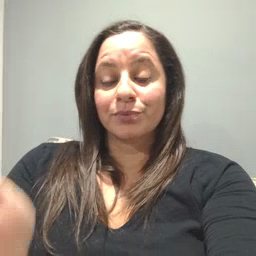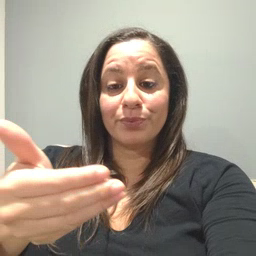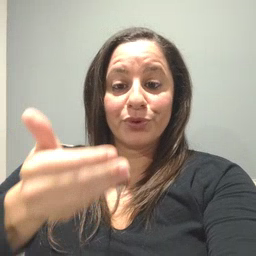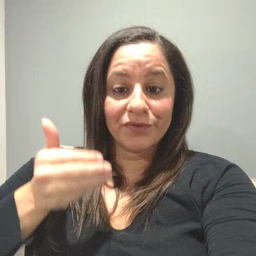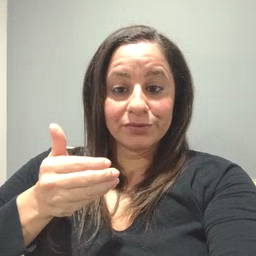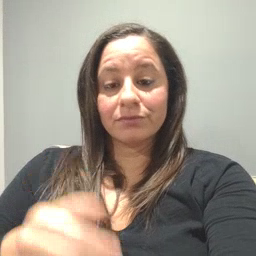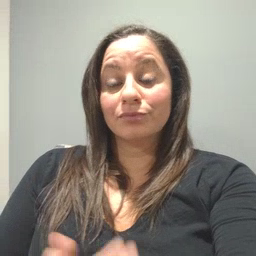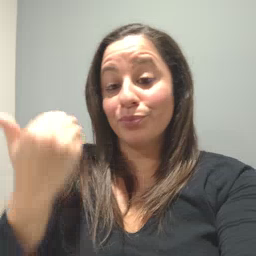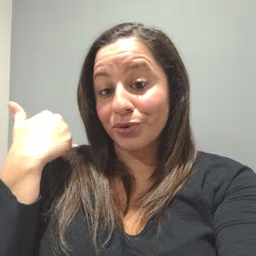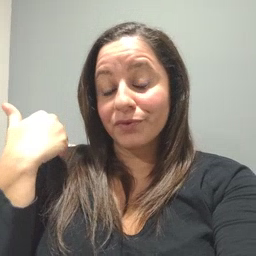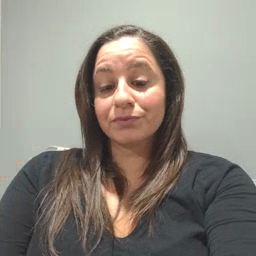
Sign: before